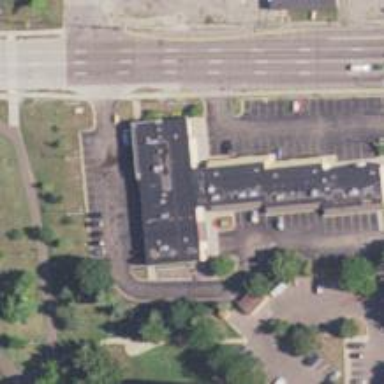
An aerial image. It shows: Flat-roofed commercial building.